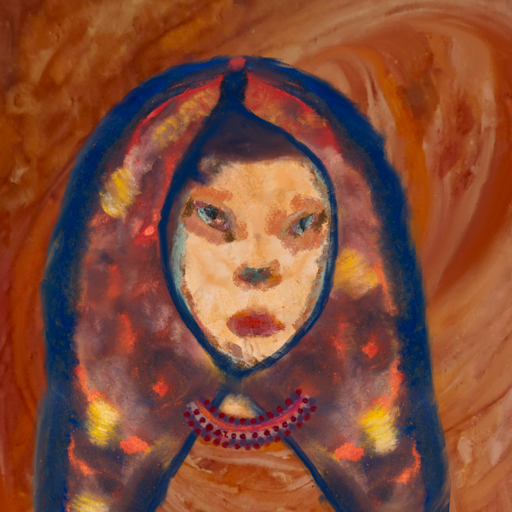
Background: Pious_Lady, Head And Neck Front: Childish, Face Front: Boggyland, Bust: Pious_Lady, Hair Front: Boggyland, Head Accessory: Mother_And_Son_Mother_Scarf, Second Necklace: Blank, Necklace: Roy_Bahadur, Baby: Blank